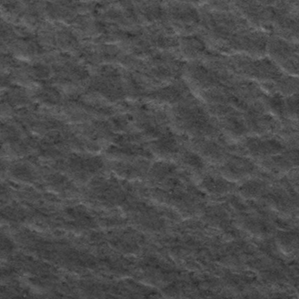
Label: frost